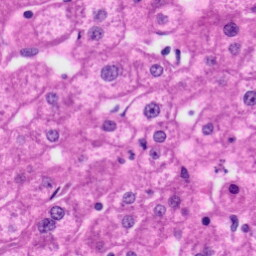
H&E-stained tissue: Liver